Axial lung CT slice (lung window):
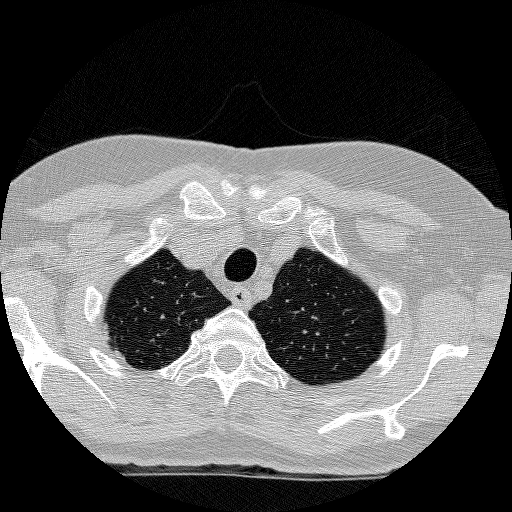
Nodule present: no